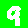
Digit: 9